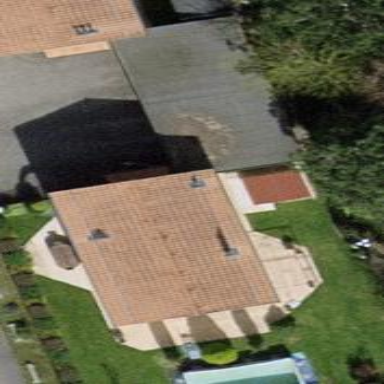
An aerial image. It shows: View of roof of building.